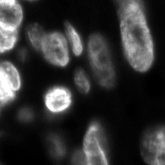
Tissue sample: ovarian
Magnification: 5.0x
Cell type: Ovary cancer cells
Senescence state: normal